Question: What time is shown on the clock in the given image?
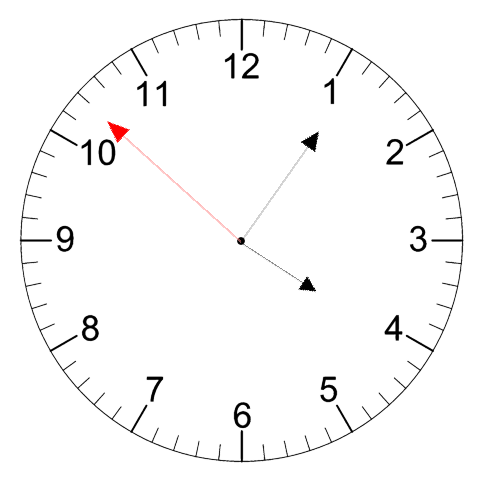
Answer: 04:05:52